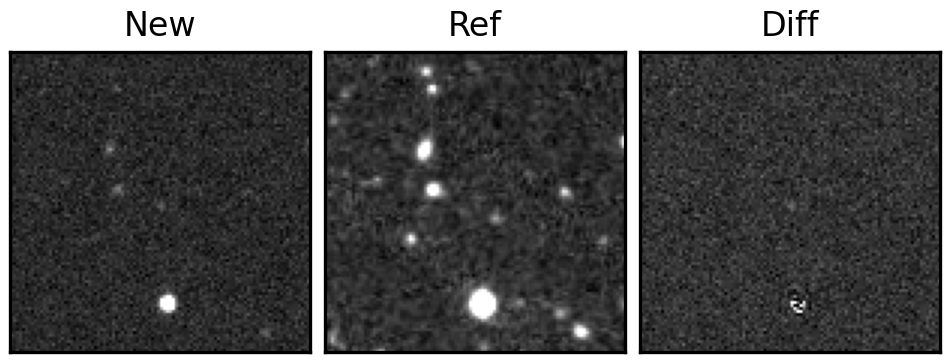
Label: real